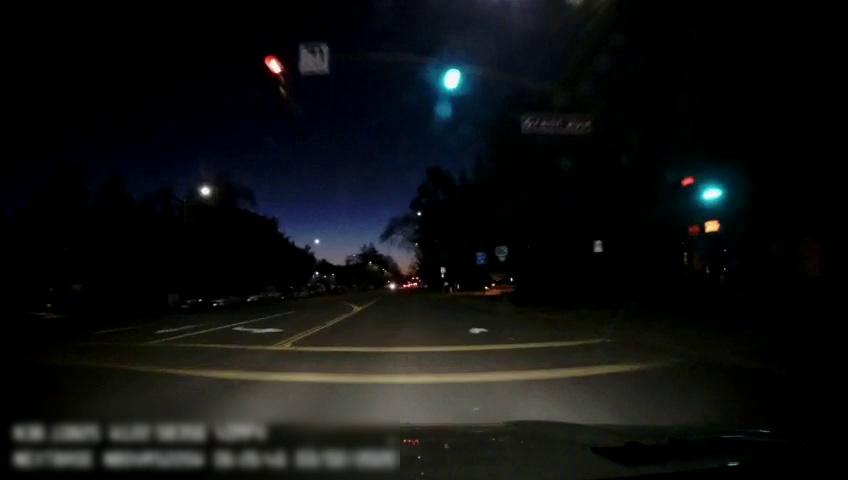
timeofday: Night
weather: Cloudy
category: Drivable Space
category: Vehicles | Car
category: Vehicles | Car
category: Lanes | Current Lane
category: Lanes | Opposite Lane
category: Lanes | Opposite Lane
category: Traffic | Lights
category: Traffic | Lights
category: Traffic | Signs
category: Traffic | Signs
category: Traffic | Lights
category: Traffic | Signs
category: Traffic | Signs